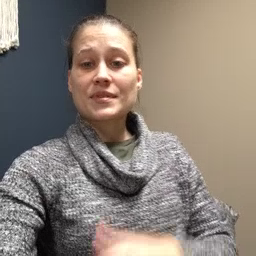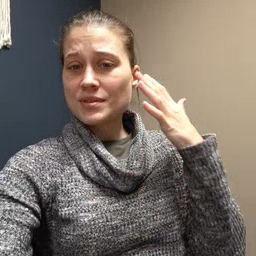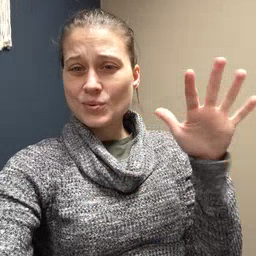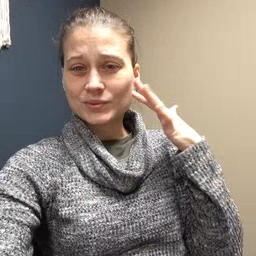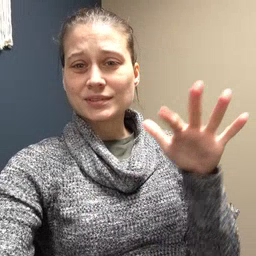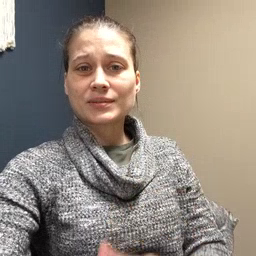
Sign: noisy